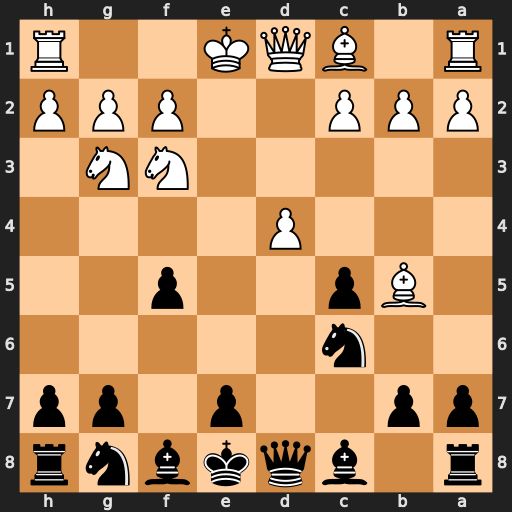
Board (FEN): r1bqkbnr/pp2p1pp/2n5/1Bp2p2/3P4/5NN1/PPP2PPP/R1BQK2R
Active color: b
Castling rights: KQkq
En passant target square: -
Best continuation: Qa5+ c3 Qxb5